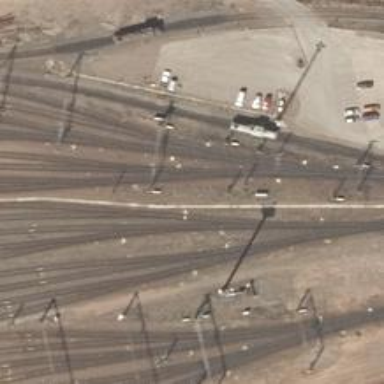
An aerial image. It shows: Rail yard with electrified contact lines for the railway.